Question: I have the following IHttpHandler (ashx) handler:
'''
public class UploadFile : IHttpHandler
{
public void ProcessRequest(HttpContext context)
{
using (var fileStream = File.OpenWrite(@"C:" + context.Request.QueryString["FileName"]))
{
context.Request.InputStream.CopyTo(fileStream);
}
}
public bool IsReusable
{
get
{
return false;
}
}
}
'''
Which is called from:
'''
$.ajax({
type: "POST",
url: "UploadFile.ashx?FileName=" + file.name,
data: file,
success: function () {
alert("Success");
},
processData: false,
contentType: file.type
});
'''
The file variable comes from a '<input type="file" />' and is retrieved using 'document.getElementById("fuExcelFile").files[0]'.
This work with seemingly every file other than xlsx. With xlsx, the file is uploaded but when I open it in Excel I get the following error:
> We found a problem with some content in '.xlsx'. Do you want
us to try to recover as much as we can? If you trust the source of
this workbook, Click Yes
I'm not sure where to go from here since it works with other files :S
EDIT: <URL> is the file im testing with and a image of it in the hex editor

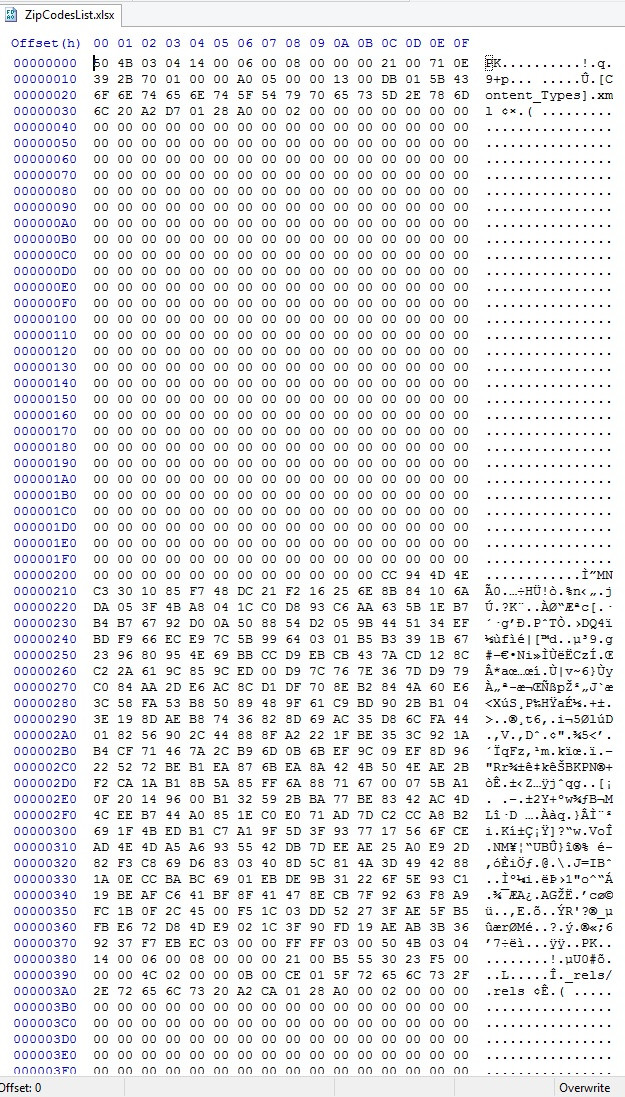
Answer: This was a hard one.
In the discussion in the comment we found out that the destination file is larger then the source. Excel could still open it but issued warnings. This smelled like a partial corruption.
Turns out 'File.OpenWrite' to an existing file. During testing you have appended the same file over and over.
The key to debugging this was to binary compare the files. When you're stuck with a bug and don't know what it is: Investigate! Experiment. Obtain new information. Vary the setup.